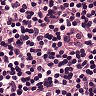
Metastatic tissue present: no